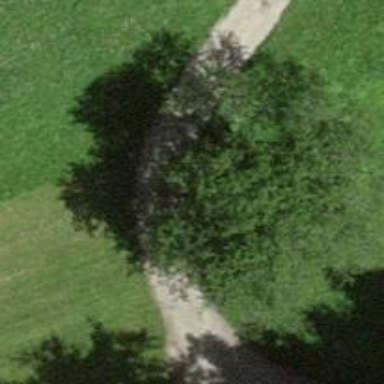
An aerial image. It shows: Ground path.